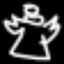
Label: angel